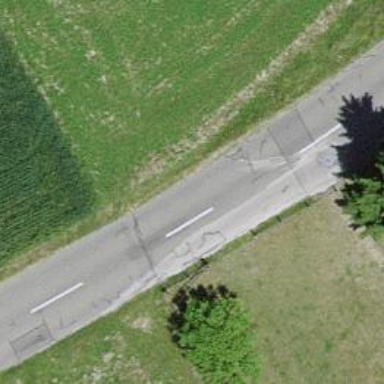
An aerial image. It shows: Tertiary road.